Field crop: maize
Growth stage: 2
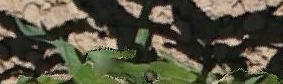
Species: maize